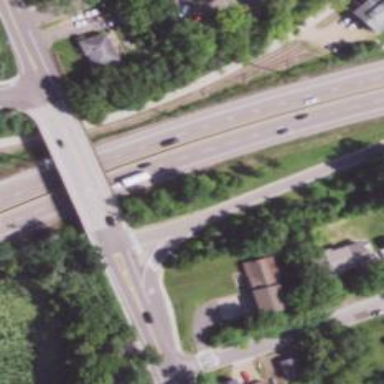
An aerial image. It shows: Asphalt road with primary link designation.